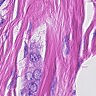
Metastatic tissue present: yes